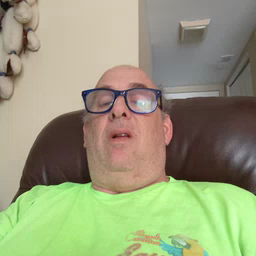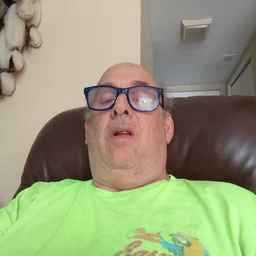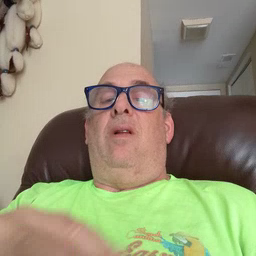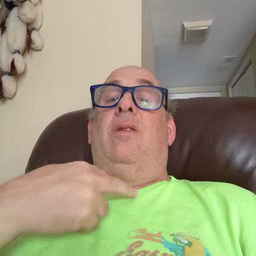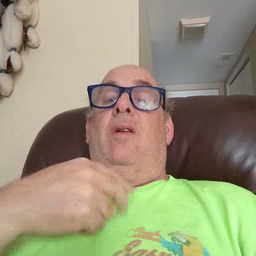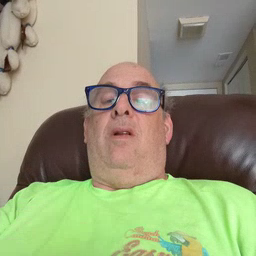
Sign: stuck